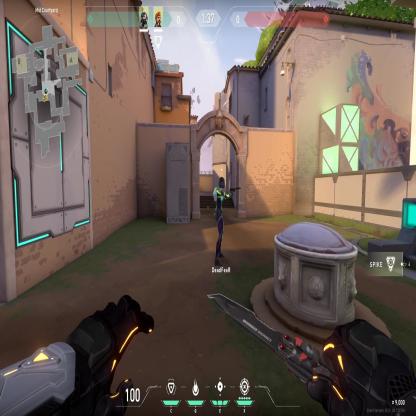
Label: teammate